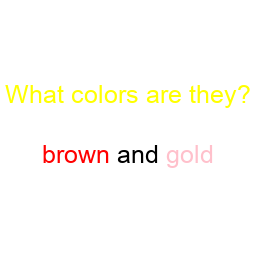
Color: red, pink
Color name shown: brown, gold
Background color: white
Question text color: yellow